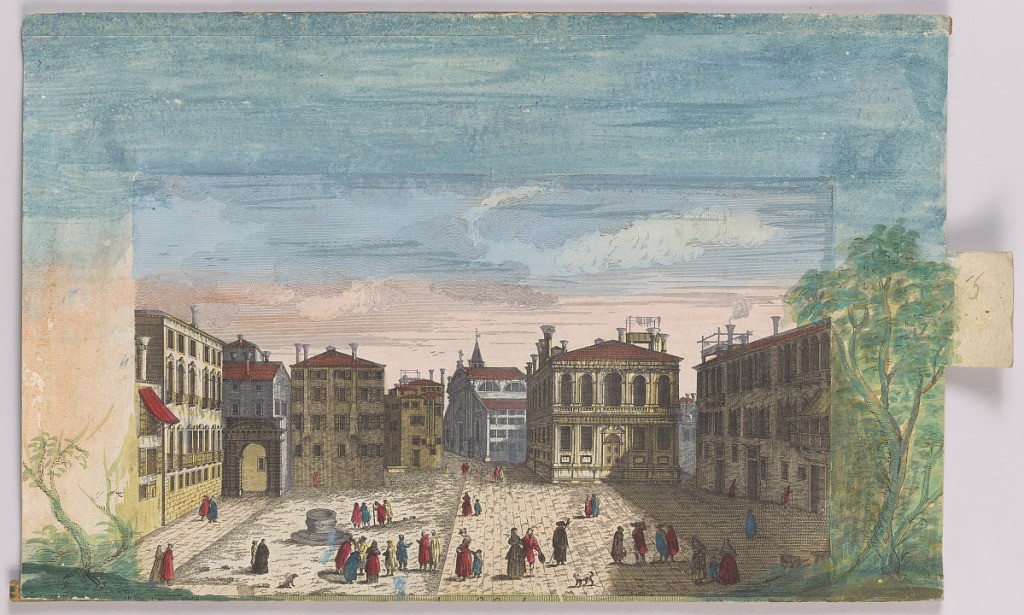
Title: Peep-Show Print
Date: mid-18th century
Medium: Engraving and brush and wash on paper
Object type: Print
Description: Peep-show print